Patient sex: M
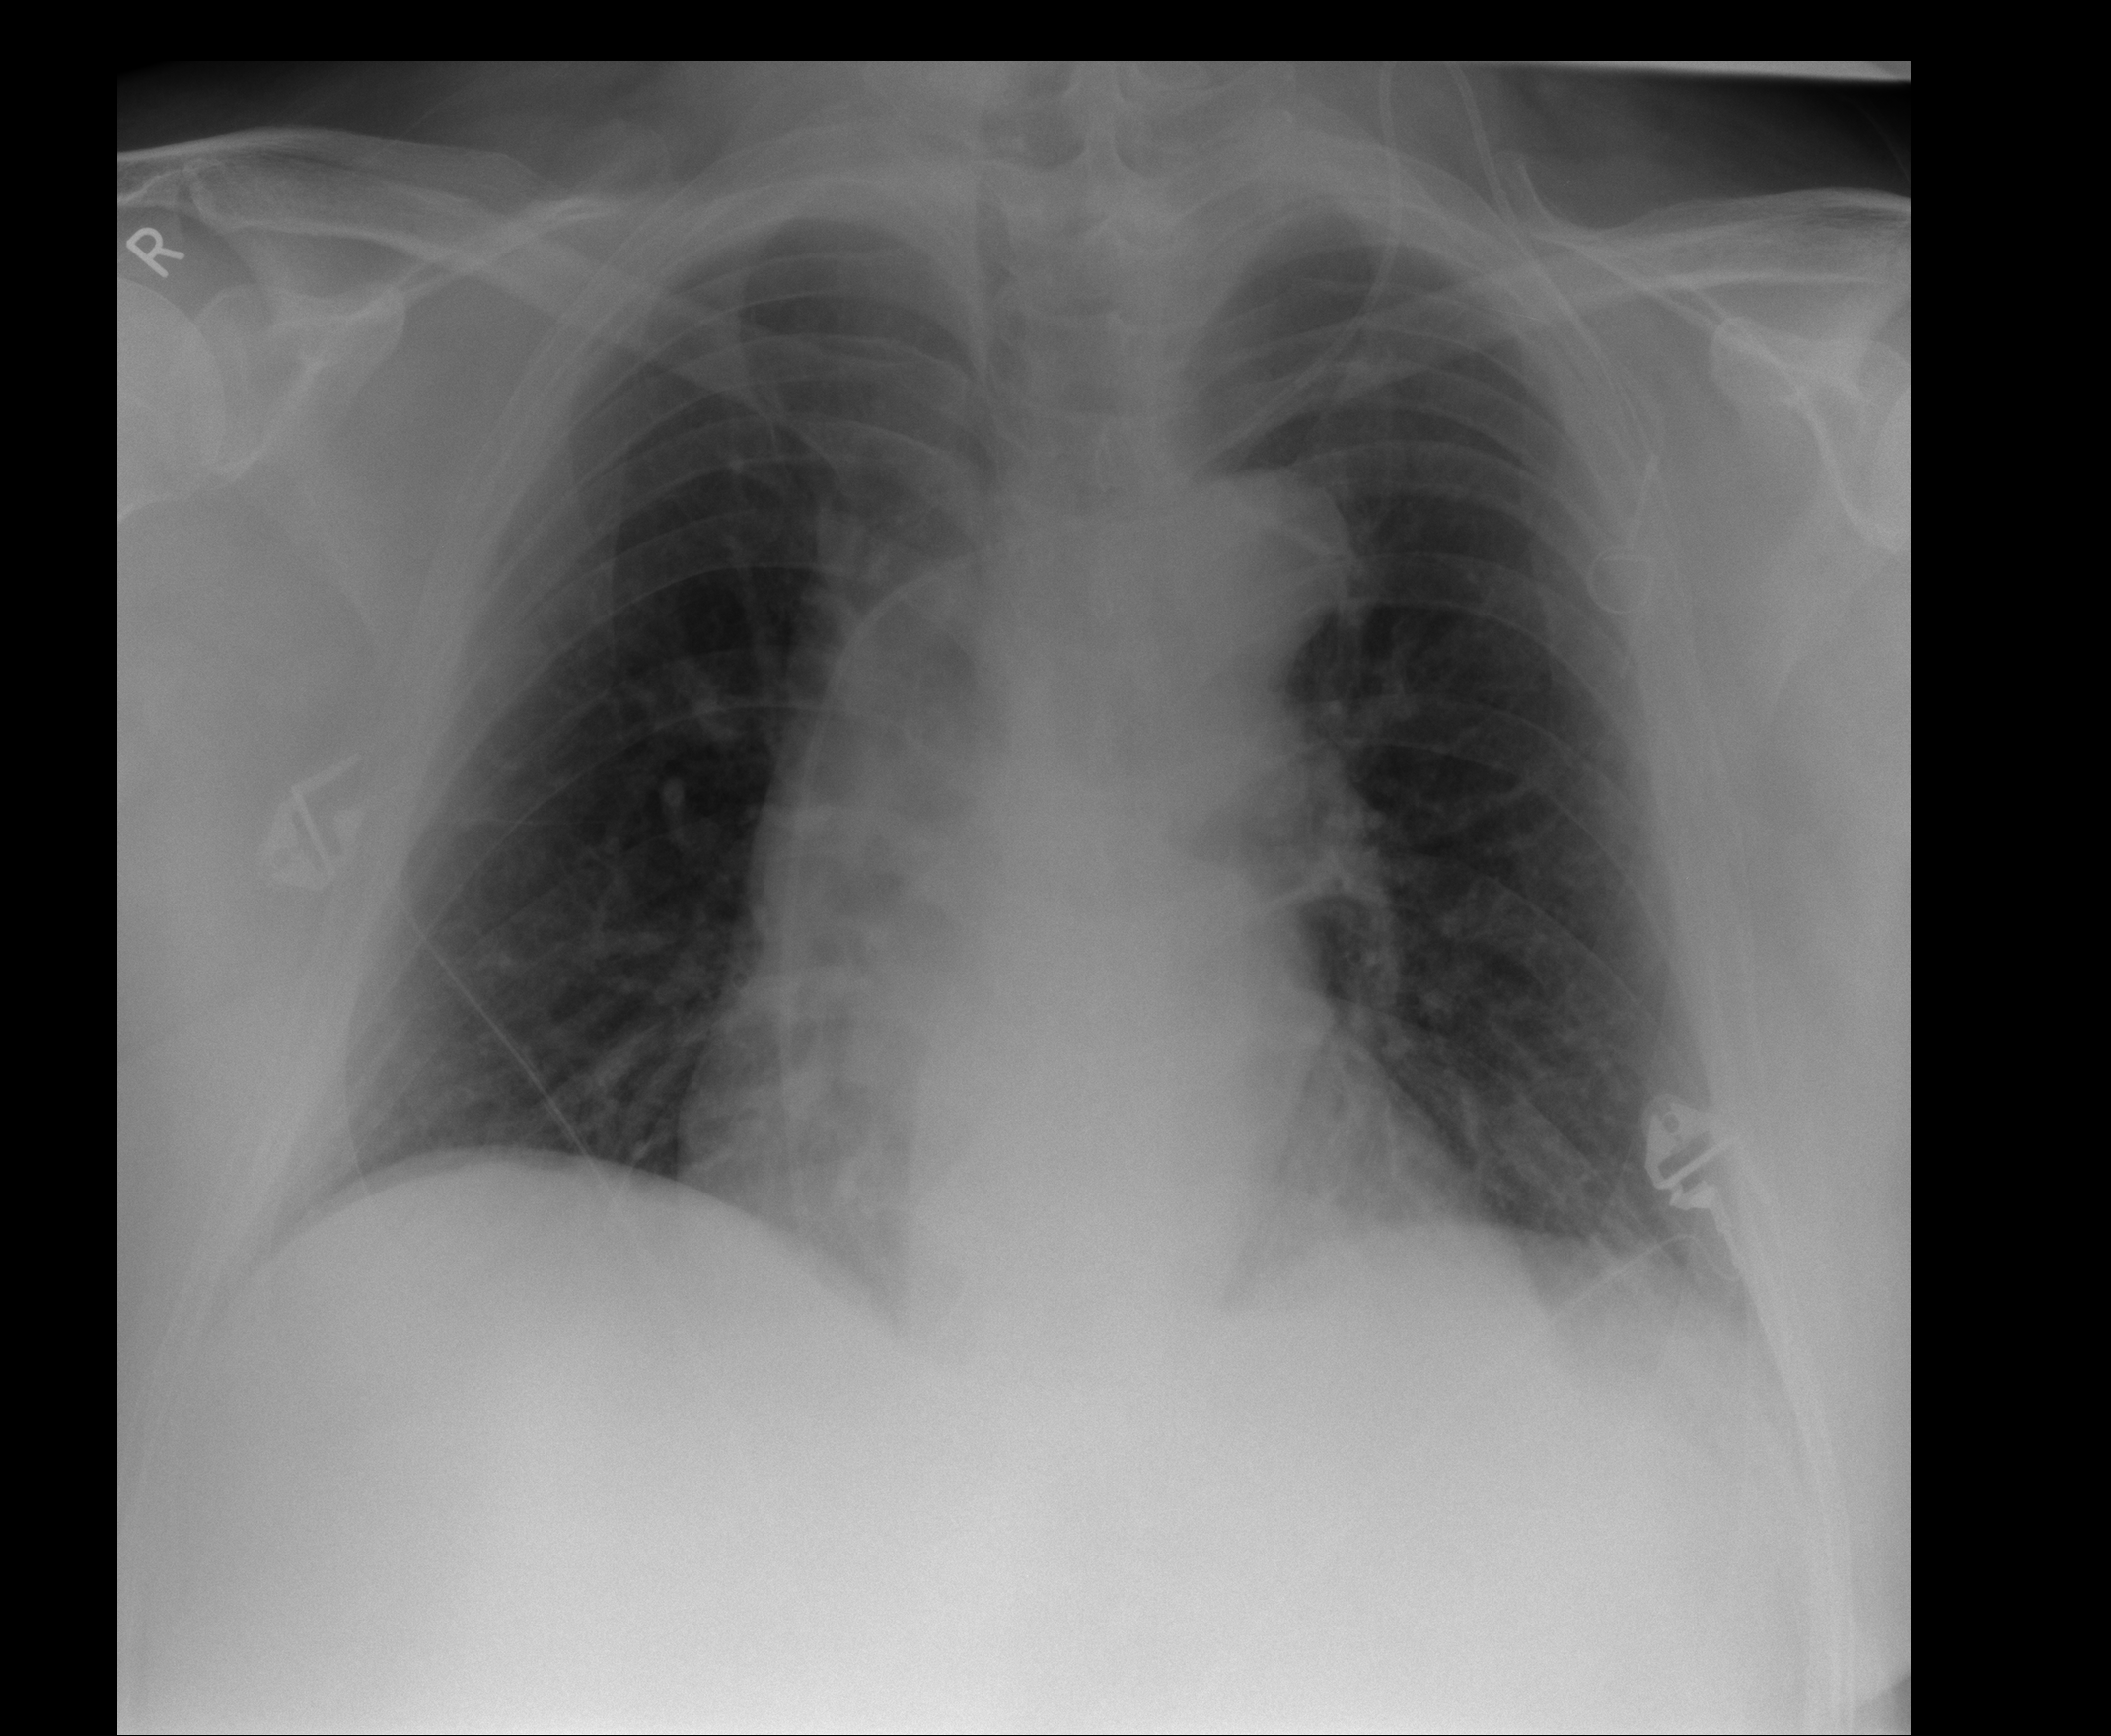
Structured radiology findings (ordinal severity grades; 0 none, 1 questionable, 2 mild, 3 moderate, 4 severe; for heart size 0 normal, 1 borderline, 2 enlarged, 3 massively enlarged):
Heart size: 0
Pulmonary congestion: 0
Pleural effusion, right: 0
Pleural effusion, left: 0
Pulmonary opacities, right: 0
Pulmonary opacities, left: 0
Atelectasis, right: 0
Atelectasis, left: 2